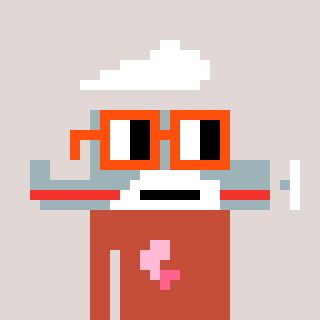
a pixel art character with square orange glasses, a plane-shaped head and a rust-colored body on a warm background